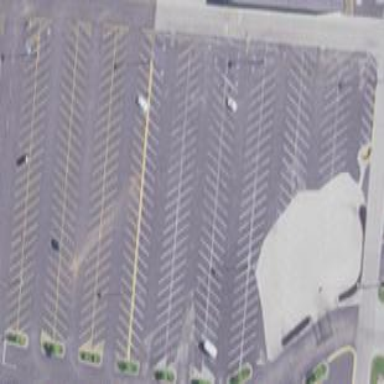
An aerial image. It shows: Parking area with asphalt surface.